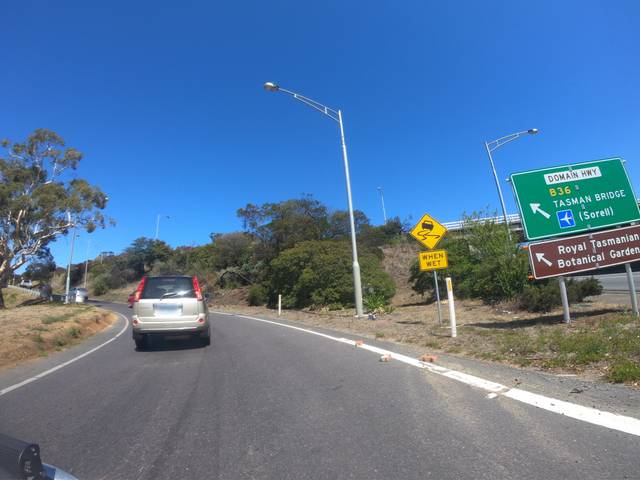
Region: Australia
Coordinates: -42.856, 147.317